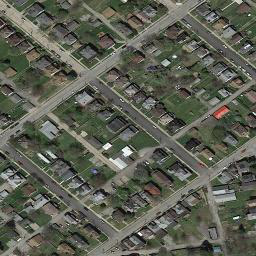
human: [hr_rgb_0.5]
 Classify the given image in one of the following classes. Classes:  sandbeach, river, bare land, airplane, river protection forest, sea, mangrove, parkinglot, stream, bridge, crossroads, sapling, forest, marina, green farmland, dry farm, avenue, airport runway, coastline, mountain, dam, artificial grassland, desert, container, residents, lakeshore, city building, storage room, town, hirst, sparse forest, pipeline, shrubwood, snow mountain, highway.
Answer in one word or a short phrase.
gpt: town